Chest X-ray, PA view. Patient: 68 years old, sex F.
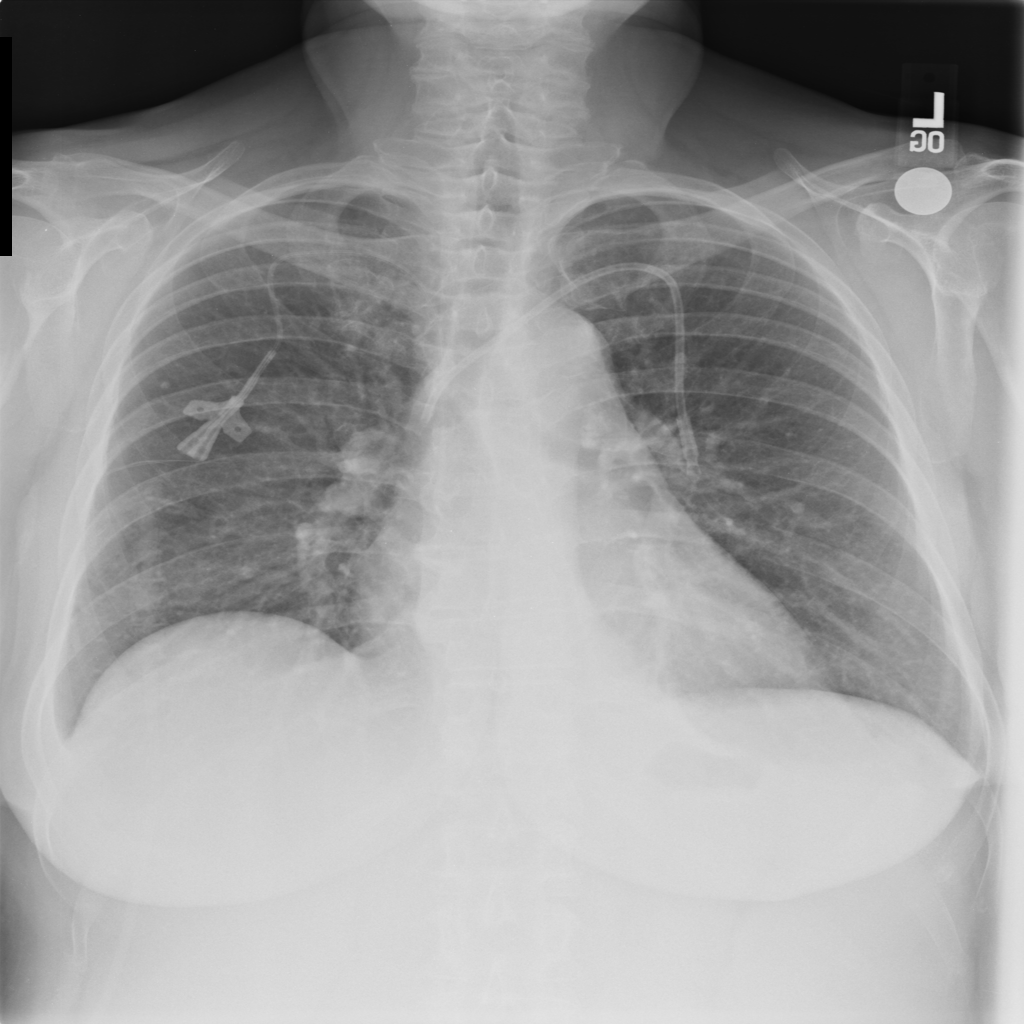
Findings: Atelectasis